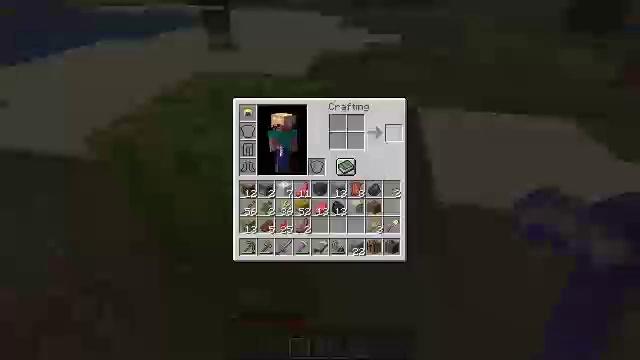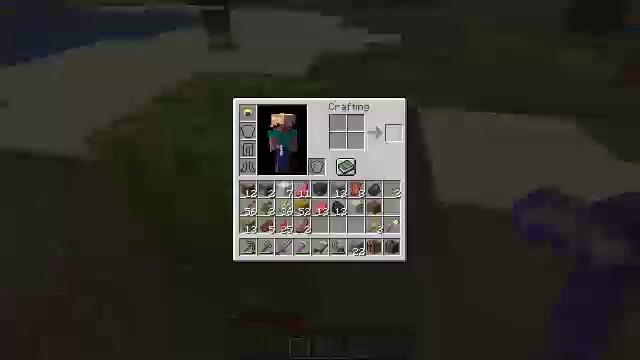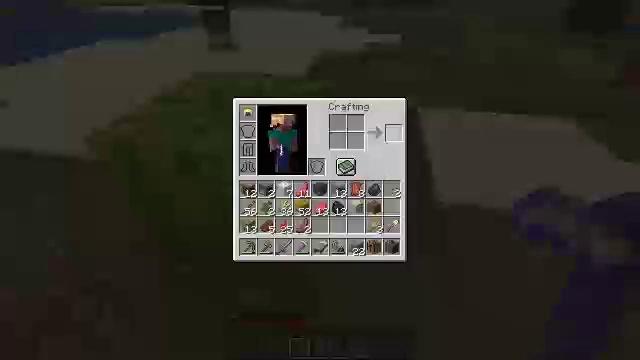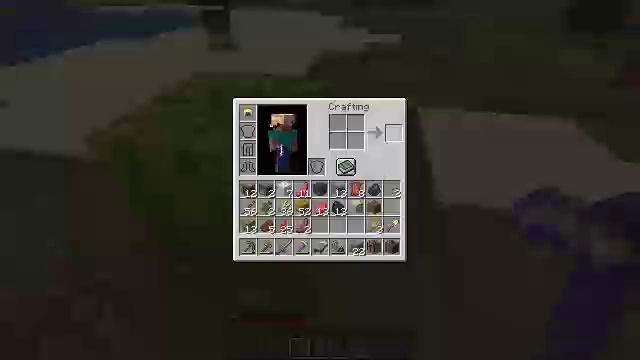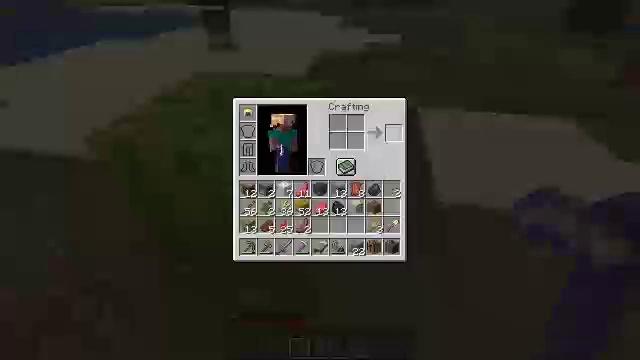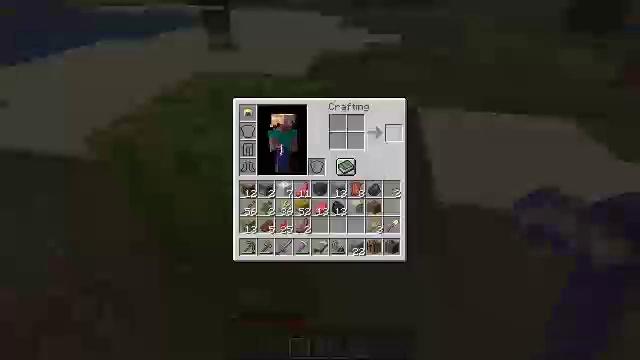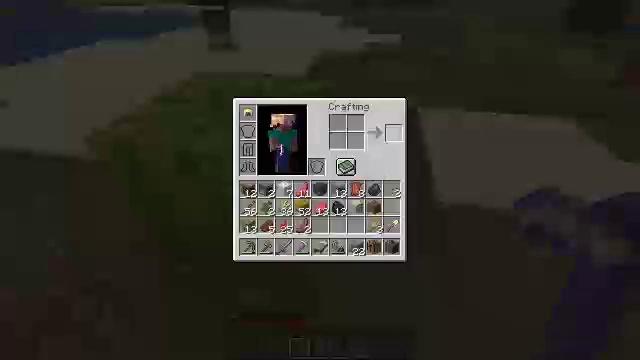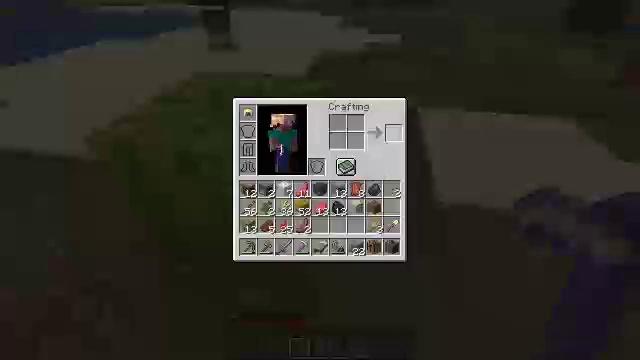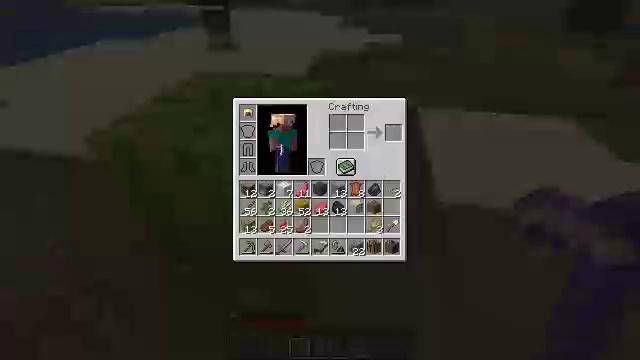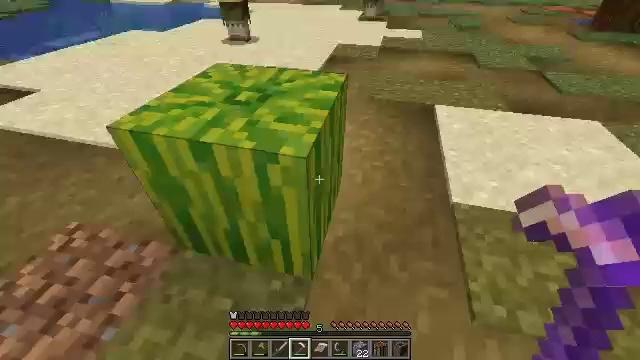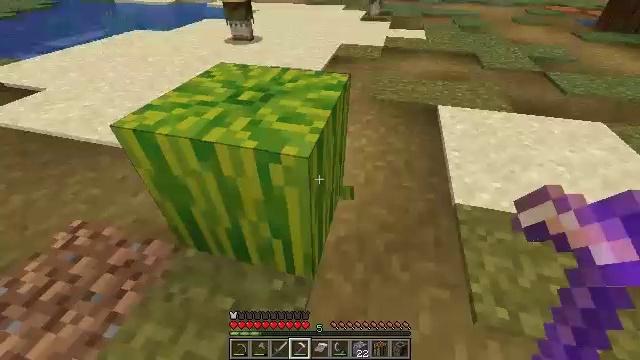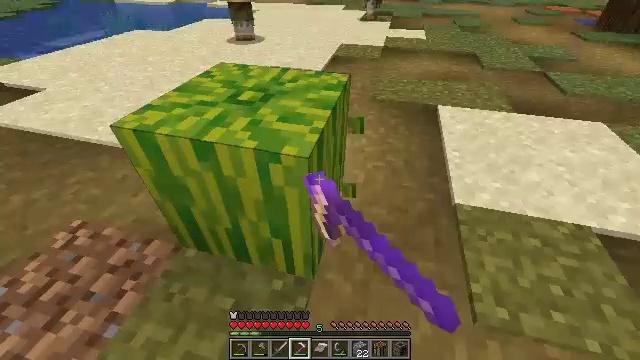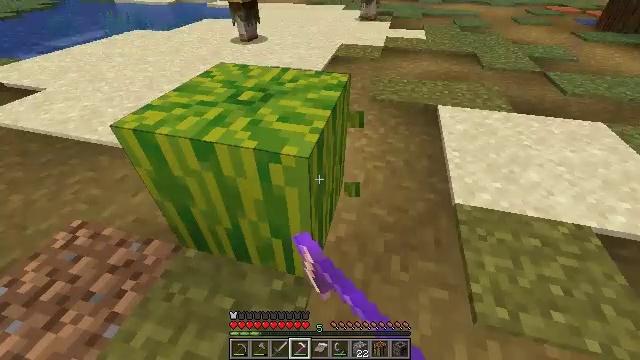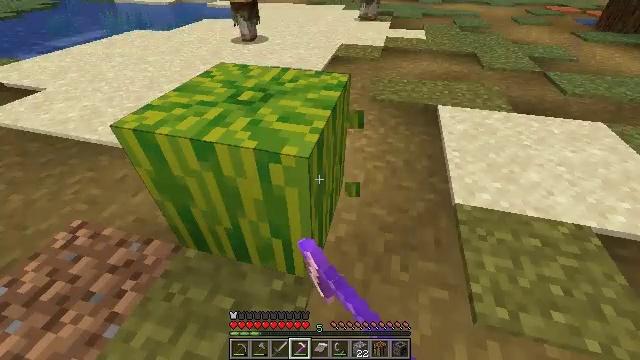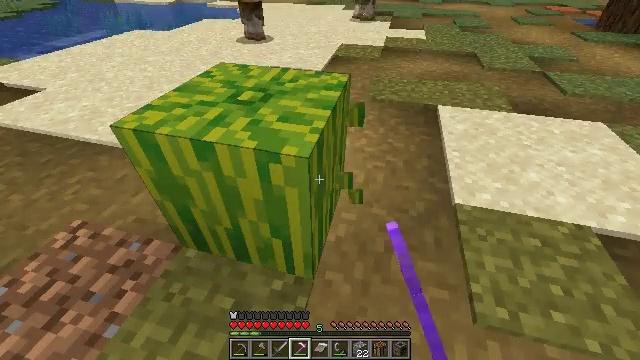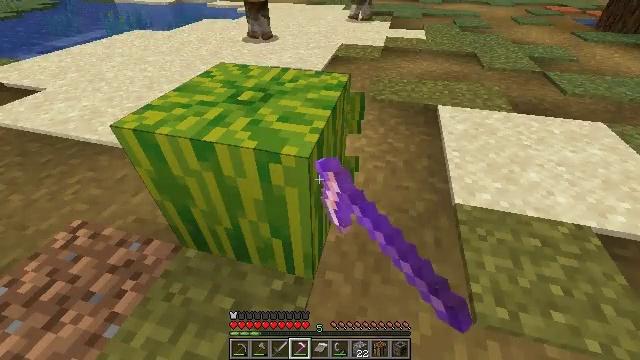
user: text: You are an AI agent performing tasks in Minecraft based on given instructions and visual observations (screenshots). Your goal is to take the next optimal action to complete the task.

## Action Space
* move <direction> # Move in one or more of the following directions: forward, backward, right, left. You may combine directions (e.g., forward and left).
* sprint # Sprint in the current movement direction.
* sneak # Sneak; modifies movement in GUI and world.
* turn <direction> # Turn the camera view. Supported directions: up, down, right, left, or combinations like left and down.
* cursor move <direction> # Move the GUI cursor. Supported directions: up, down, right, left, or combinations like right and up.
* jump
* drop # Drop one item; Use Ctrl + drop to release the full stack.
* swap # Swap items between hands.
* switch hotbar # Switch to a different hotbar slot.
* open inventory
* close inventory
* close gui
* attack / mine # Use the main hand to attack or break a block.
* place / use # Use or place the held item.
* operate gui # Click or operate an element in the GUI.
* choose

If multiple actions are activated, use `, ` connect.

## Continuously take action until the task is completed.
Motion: motion action
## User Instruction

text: Gather melon for food.
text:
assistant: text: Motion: no_op
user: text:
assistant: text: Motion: no_op
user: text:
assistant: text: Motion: no_op
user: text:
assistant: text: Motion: no_op
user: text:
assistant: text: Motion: no_op
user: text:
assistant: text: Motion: no_op
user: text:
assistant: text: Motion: no_op
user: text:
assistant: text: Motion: cursor move left
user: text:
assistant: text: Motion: cursor move left and down, close inventory
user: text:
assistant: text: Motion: attack / mine, close inventory
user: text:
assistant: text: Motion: attack / mine, close inventory
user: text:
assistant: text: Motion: attack / mine
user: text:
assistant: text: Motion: attack / mine
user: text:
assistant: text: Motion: attack / mine
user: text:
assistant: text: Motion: attack / mine
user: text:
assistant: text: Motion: attack / mine
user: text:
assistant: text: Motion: attack / mine
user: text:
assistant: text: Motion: attack / mine
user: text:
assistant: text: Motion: attack / mine
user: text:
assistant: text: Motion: attack / mine
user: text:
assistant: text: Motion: turn left
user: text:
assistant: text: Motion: turn left
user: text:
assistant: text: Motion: turn left and down
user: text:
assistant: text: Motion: turn left
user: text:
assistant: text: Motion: turn left
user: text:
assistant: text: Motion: no_op
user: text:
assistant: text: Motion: no_op
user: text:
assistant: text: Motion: no_op
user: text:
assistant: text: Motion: no_op
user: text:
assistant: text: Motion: no_op